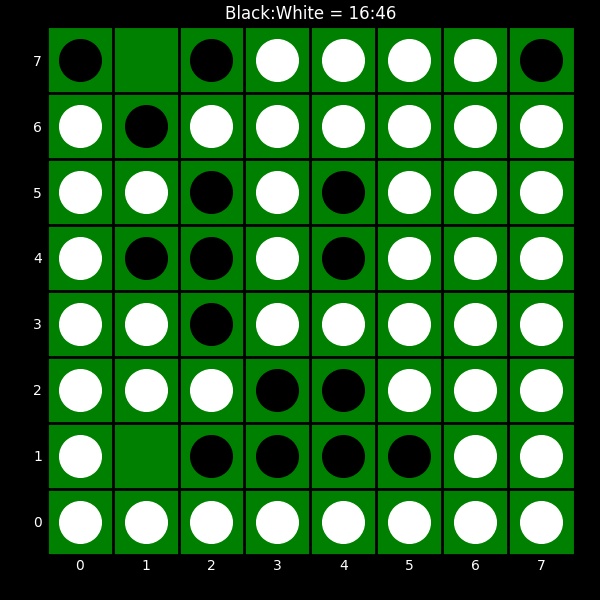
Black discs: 16
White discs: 46